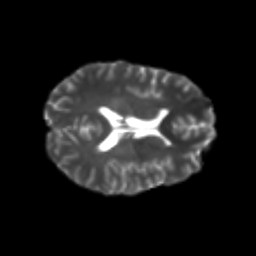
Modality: T2w
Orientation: axial
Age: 23
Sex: female
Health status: healthy
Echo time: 0.074 s